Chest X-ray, AP view. Patient: 46 years old, sex M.
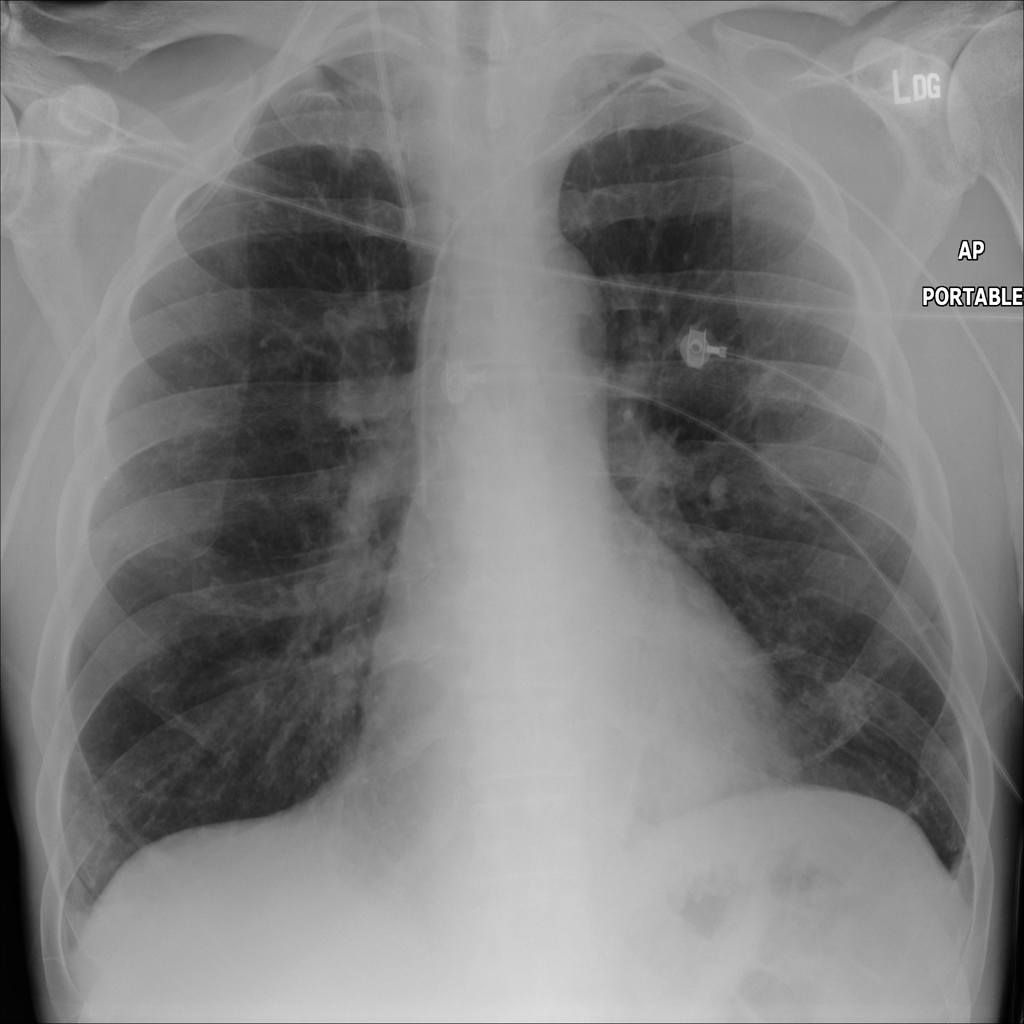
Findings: No Finding